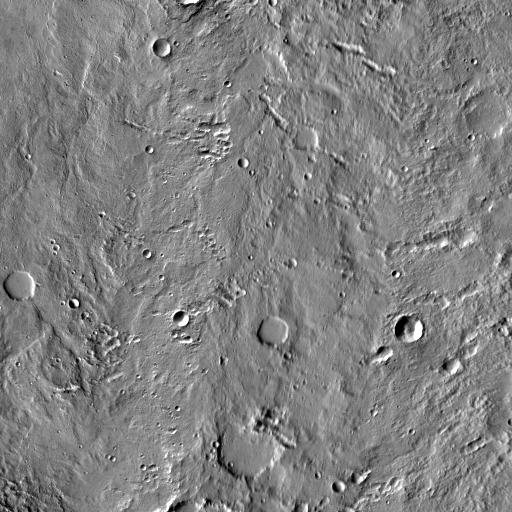
Crater classes present: Background, Other, Buried, Secondary